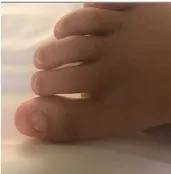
Patient clinical presentation. (B) Pedigree of the family showing two healthy non-consanguineous parents and the patient (arrow) with c.2611C>T mutation in NFKB2. Sanger tracings of each individual in the family are presented.
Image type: medical_photograph (skin_photograph)